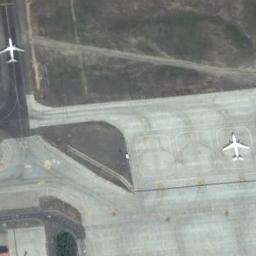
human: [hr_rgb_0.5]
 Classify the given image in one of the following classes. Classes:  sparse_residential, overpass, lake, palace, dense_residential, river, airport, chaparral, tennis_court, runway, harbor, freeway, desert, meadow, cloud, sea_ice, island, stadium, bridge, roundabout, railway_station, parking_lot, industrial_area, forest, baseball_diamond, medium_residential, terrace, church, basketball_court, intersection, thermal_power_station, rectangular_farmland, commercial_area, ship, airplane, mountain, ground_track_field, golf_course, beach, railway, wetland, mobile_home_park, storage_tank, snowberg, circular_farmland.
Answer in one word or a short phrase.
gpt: airplane